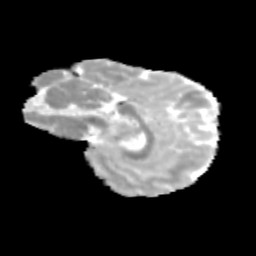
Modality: MD
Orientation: sagittal
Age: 11
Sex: male
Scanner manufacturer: siemens
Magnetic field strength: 3 T
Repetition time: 3.8 s
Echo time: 0.07 s